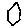
Label: hexagon